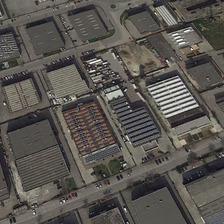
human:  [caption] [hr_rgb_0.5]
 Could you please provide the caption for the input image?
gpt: many square buildings are in an industrial area .

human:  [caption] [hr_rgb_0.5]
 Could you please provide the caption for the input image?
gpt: many square buildings are in an industrial area .

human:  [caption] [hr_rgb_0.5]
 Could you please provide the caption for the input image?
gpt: many square buildings are in an industrial area .

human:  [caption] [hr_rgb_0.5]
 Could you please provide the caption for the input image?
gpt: many square buildings are in an industrial area .

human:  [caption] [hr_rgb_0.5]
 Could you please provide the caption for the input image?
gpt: many square buildings are in an industrial area .